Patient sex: M
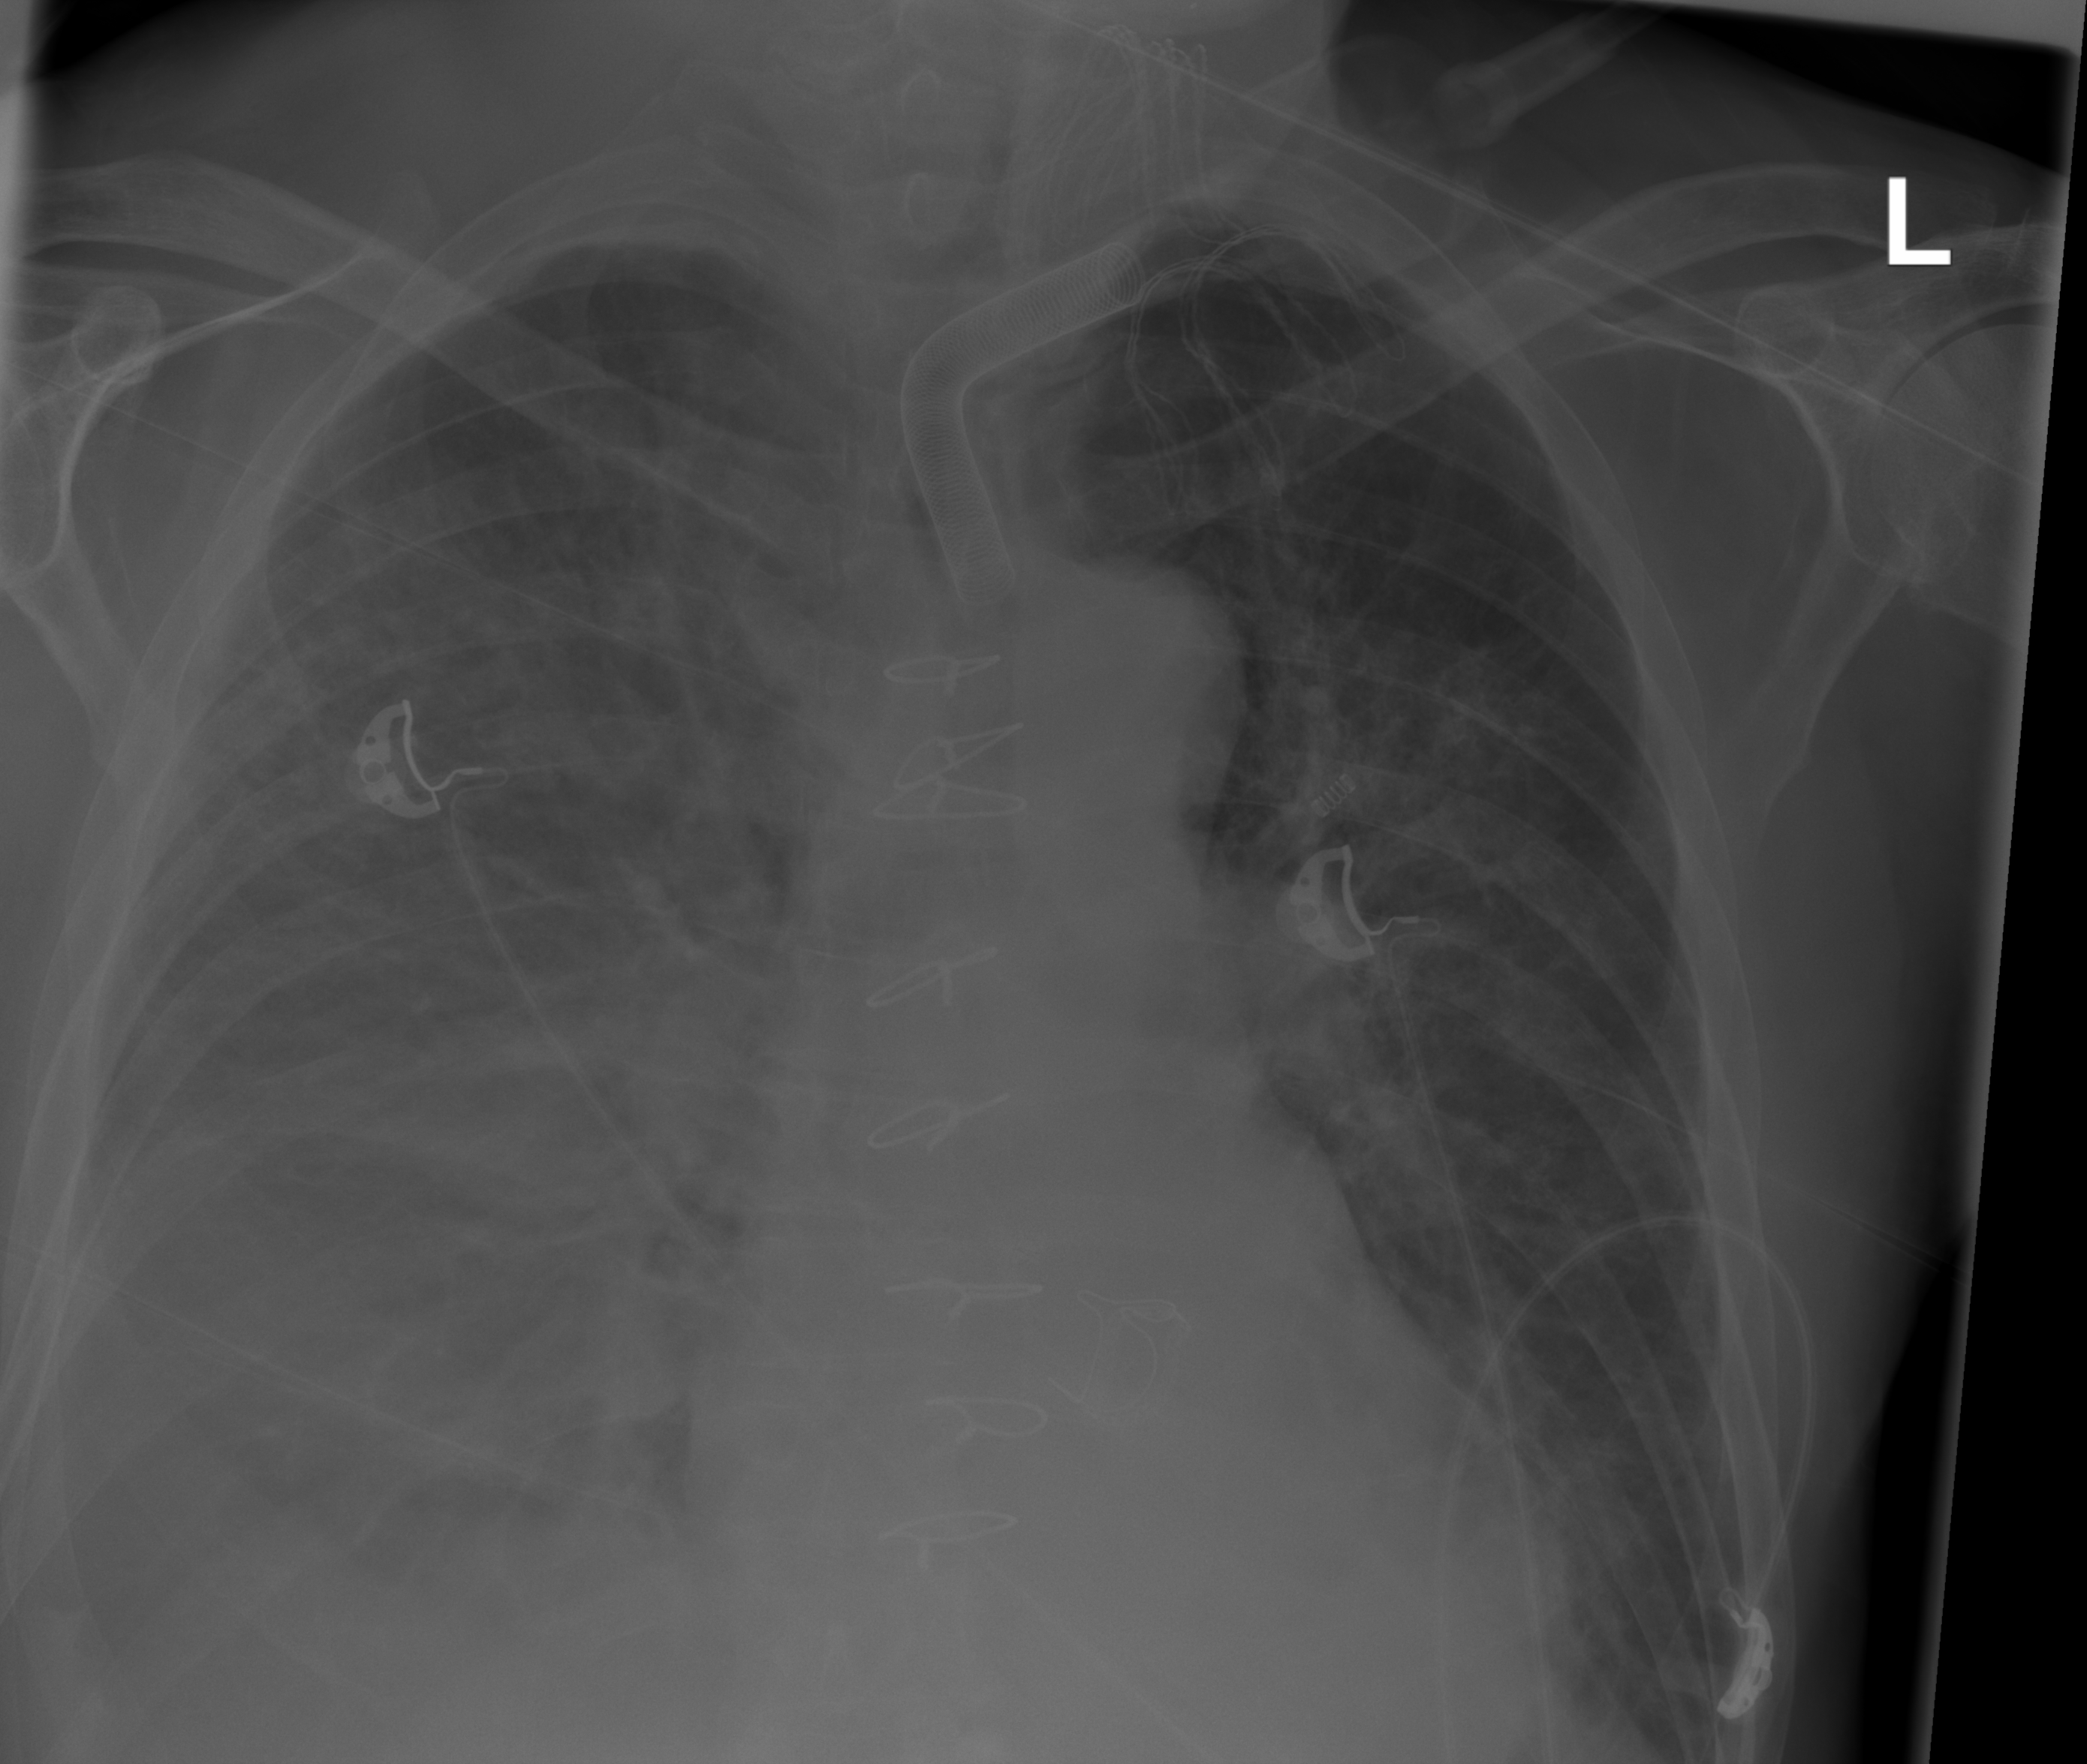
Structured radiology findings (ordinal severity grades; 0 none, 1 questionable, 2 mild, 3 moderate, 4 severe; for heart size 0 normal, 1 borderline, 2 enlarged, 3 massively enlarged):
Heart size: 0
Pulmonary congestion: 0
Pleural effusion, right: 3
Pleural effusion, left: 2
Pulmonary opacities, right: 3
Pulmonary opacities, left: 0
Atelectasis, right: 3
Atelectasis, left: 2